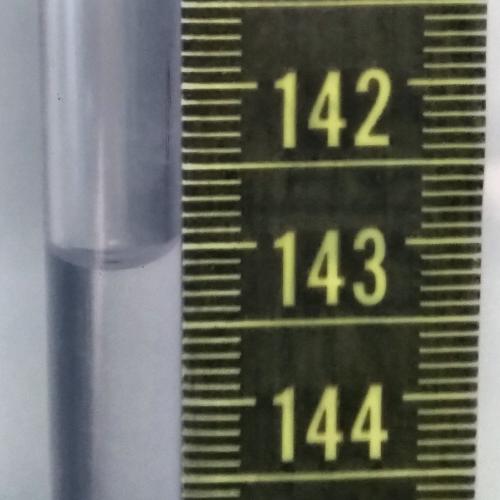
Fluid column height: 143.1 cm